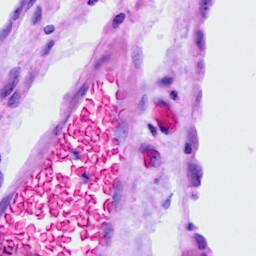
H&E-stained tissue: Ovarian